Question: I have been struggling with this for hours. I cannot get my simple Jetty + Spring MVC + JSP web application to work.
Here is the directory structure of my project:
'''
spring-form-utf-8-test
|-- pom.xml
|-- src
| '-- main
| |-- java
| | |-- com
| | | '-- example
| | | |-- beans
| | | | '-- forms
| | | | '-- MessageForm.java
| | | |-- config
| | | | '-- WebMvcConfig.java
| | | '-- controller
| | | '-- FormController.java
| | '-- Main.java
| |-- resources
| '-- webapp
| |-- images
| | '-- kitty.jpg
| '-- WEB-INF
| '-- views
| '-- sendMessage.jsp
'-- target
'''
The problem is that when I am trying to access 'http://localhost:8080' I am getting the following error.

I run the server from the command line:
'''
java -jar target\spring-form-utf-8-test-1.0-SNAPSHOT.jar
'''
The controller looks like this and I do not see anything wrong with the mapping:
'''
package com.example.controller;
import com.example.beans.forms.MessageForm;
import javax.validation.Valid;
import org.springframework.stereotype.Controller;
import org.springframework.ui.Model;
import org.springframework.validation.BindingResult;
import org.springframework.web.bind.annotation.ModelAttribute;
import org.springframework.web.bind.annotation.RequestMapping;
import org.springframework.web.bind.annotation.RequestMethod;
@Controller
@RequestMapping("/")
public class FormController {
@ModelAttribute("message")
public MessageForm createMessageForm() {
return new MessageForm();
}
@RequestMapping(method = RequestMethod.GET)
public String sendForm() {
return "sendMessage";
}
@RequestMapping(method = RequestMethod.POST)
public String processForm(@ModelAttribute("message") @Valid final MessageForm message,
final BindingResult result,
final Model model) {
return "sendMessage";
}
}
'''
The annotated web application context looks like this
'''
package com.example.config;
import org.springframework.context.annotation.Bean;
import org.springframework.context.annotation.ComponentScan;
import org.springframework.context.annotation.Configuration;
import org.springframework.web.servlet.config.annotation.EnableWebMvc;
import org.springframework.web.servlet.config.annotation.ResourceHandlerRegistry;
import org.springframework.web.servlet.config.annotation.WebMvcConfigurerAdapter;
import org.springframework.web.servlet.view.InternalResourceViewResolver;
@Configuration
@ComponentScan("com.example.controller")
@EnableWebMvc
public class WebMvcConfig extends WebMvcConfigurerAdapter {
@Override
public void addResourceHandlers(ResourceHandlerRegistry registry) {
registry.addResourceHandler("images/**").addResourceLocations("images/");
}
@Bean
public InternalResourceViewResolver setupViewResolver() {
final InternalResourceViewResolver resolver = new InternalResourceViewResolver();
resolver.setPrefix("/WEB-INF/views/");
resolver.setSuffix(".jsp");
return resolver;
}
}
'''
And the main class which runs the Jetty server instance looks like this.
'''
import java.io.IOException;
import org.eclipse.jetty.server.Server;
import org.eclipse.jetty.servlet.ServletContextHandler;
import org.eclipse.jetty.servlet.ServletHolder;
import org.springframework.core.io.ClassPathResource;
import org.springframework.web.context.support.AnnotationConfigWebApplicationContext;
import org.springframework.web.context.ContextLoaderListener;
import org.springframework.web.servlet.DispatcherServlet;
public class Main {
public static void main(String[] args) {
final Server server = new Server(8080);
final ServletContextHandler servletContextHandler = new ServletContextHandler(ServletContextHandler.SESSIONS);
servletContextHandler.setErrorHandler(null);
servletContextHandler.setContextPath("/");
final AnnotationConfigWebApplicationContext context = new AnnotationConfigWebApplicationContext();
context.setConfigLocation("com.example.config");
context.getEnvironment().setDefaultProfiles("dev");
servletContextHandler.addServlet(new ServletHolder(new DispatcherServlet(context)), "/*");
servletContextHandler.addEventListener(new ContextLoaderListener(context));
try {
servletContextHandler.setResourceBase(new ClassPathResource("webapp").getURI().toString());
} catch (final IOException e) {
throw new RuntimeException(e);
}
server.setHandler(servletContextHandler);
try {
server.start();
server.join();
} catch (final InterruptedException e) {
throw new RuntimeException(e);
} catch (final Exception e) {
throw new RuntimeException(e);
}
}
}
'''
Accessing a static resource 'http://localhost:8080/images/kitty.jpg' works without any problem. Also if I change the controller to not be mapped to a view but instead '@ResponseBody' annotation is used, then I can see the result in the browser.
I have tried to add a 'org.apache.jasper.servlet.JspServlet' instance like it is presented on <URL> but this did not bring any results. The error message is the same.
What am I doing wrong here?
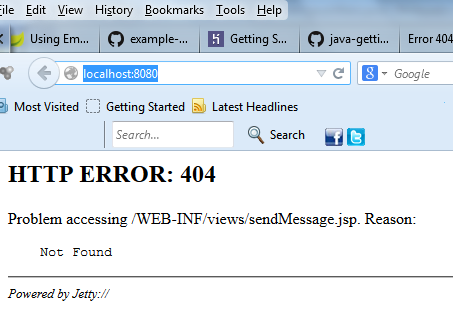
Answer: After a long research I found <URL> stackoverflow post.
In my case changing the 'import org.eclipse.jetty.servlet.ServletContextHandler' to 'org.eclipse.jetty.webapp.WebAppContext' worked like a charm.
In the end the 'Main.java' file looks as follows.
'''
import java.io.IOException;
import org.eclipse.jetty.server.Server;
import org.eclipse.jetty.servlet.ServletHolder;
import org.eclipse.jetty.webapp.WebAppContext;
import org.springframework.core.io.ClassPathResource;
import org.springframework.web.context.support.AnnotationConfigWebApplicationContext;
import org.springframework.web.context.ContextLoaderListener;
import org.springframework.web.servlet.DispatcherServlet;
public class Main {
public static void main(String[] args) {
final Server server = new Server(8080);
final WebAppContext webAppContext = new WebAppContext();
webAppContext.setErrorHandler(null);
webAppContext.setContextPath("/");
final AnnotationConfigWebApplicationContext context = new AnnotationConfigWebApplicationContext();
context.setConfigLocation("com.example.config");
context.getEnvironment().setDefaultProfiles("dev");
webAppContext.addServlet(new ServletHolder(new DispatcherServlet(context)), "/");
webAppContext.addEventListener(new ContextLoaderListener(context));
try {
webAppContext.setResourceBase(new ClassPathResource("webapp").getURI().toString());
} catch (final IOException e) {
throw new RuntimeException(e);
}
server.setHandler(webAppContext);
try {
server.start();
server.join();
} catch (final InterruptedException e) {
throw new RuntimeException(e);
} catch (final Exception e) {
throw new RuntimeException(e);
}
}
}
'''
It was also essential to change '/*' to '/' in this line of code:
'''
webAppContext.addServlet(new ServletHolder(new DispatcherServlet(context)), "/");
'''